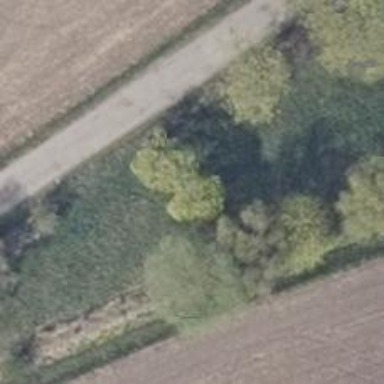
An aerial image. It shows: Deciduous broadleaved tree.